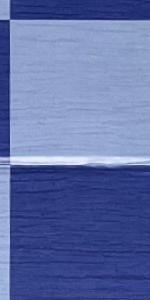
Label: Empty